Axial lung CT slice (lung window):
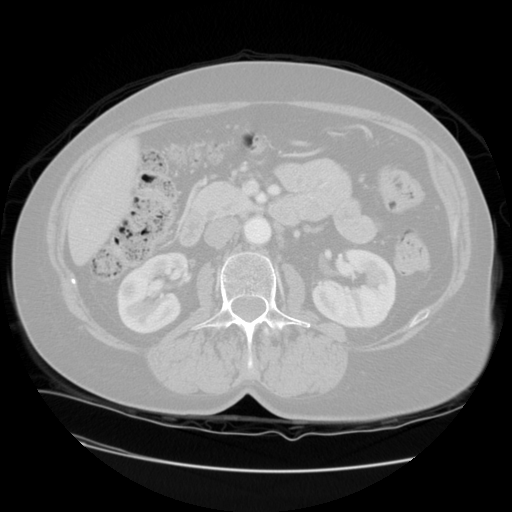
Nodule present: no